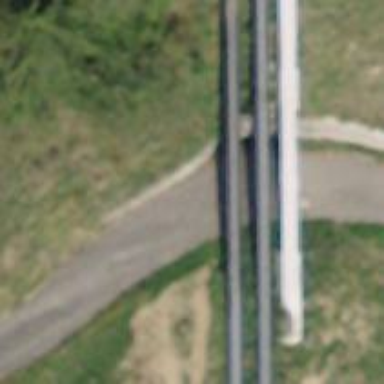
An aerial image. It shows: Asphalt track passing through tunnel with grade 1 surface quality.